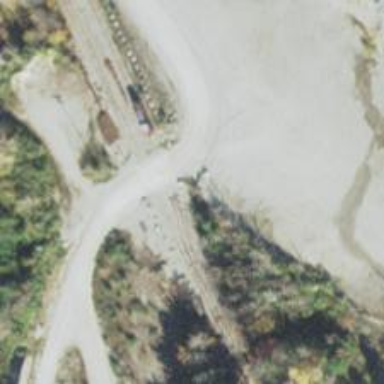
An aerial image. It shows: Railway siding for service.